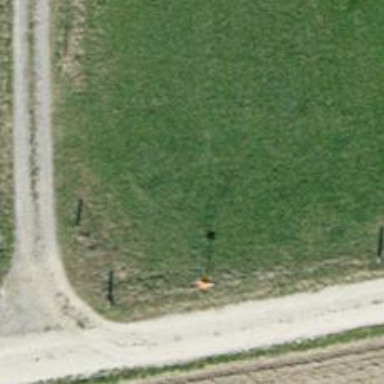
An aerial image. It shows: Pipeline marker.